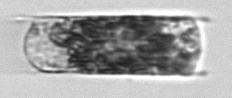
Label: Hemiaulus